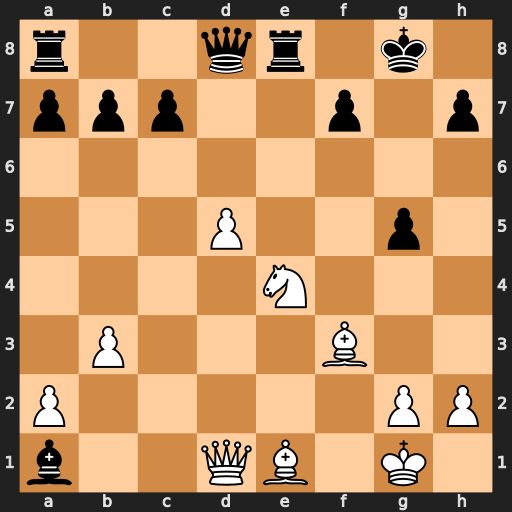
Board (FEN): r2qr1k1/ppp2p1p/8/3P2p1/4N3/1P3B2/P5PP/b2QB1K1
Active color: w
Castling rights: -
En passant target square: -
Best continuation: Qxa1 Rxe4 Bxe4